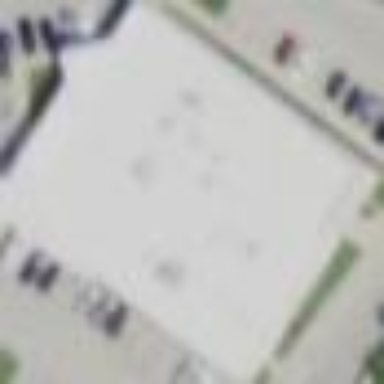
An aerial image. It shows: Commercial building.